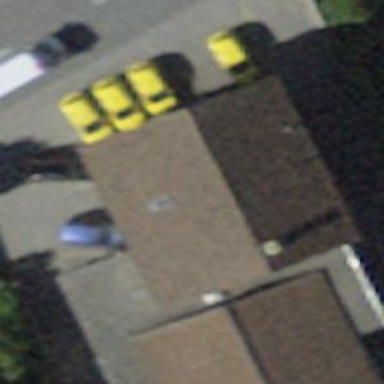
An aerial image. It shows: Restaurant.